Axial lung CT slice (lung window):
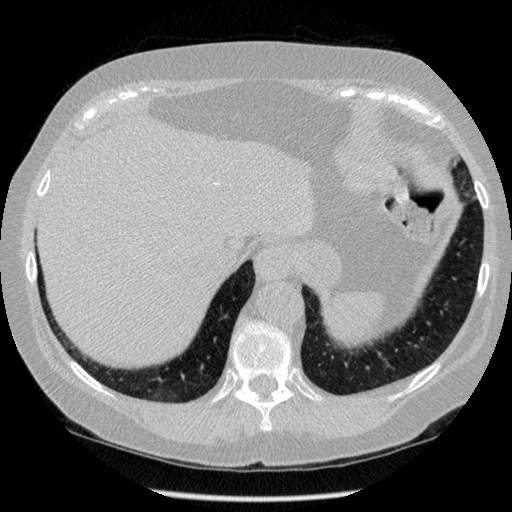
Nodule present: no